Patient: sex F, age 75
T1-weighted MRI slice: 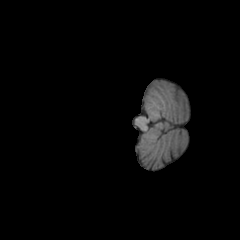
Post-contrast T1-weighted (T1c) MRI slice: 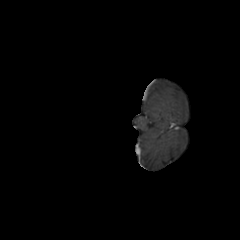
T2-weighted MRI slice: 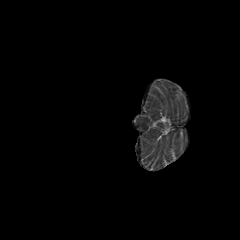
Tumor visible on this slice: no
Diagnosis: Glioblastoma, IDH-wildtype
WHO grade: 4